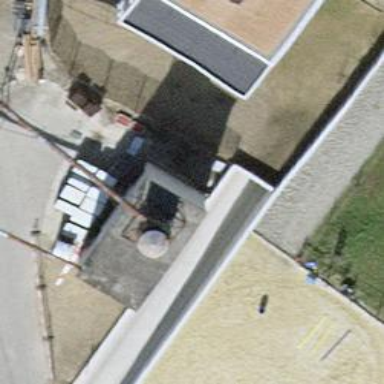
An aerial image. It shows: Shed building.